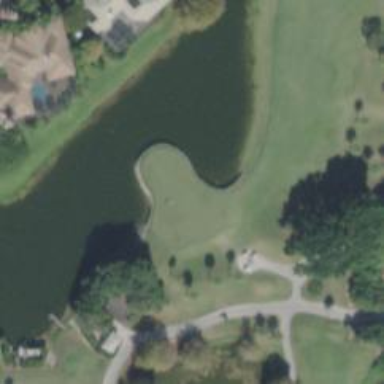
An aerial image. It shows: Golf hole.